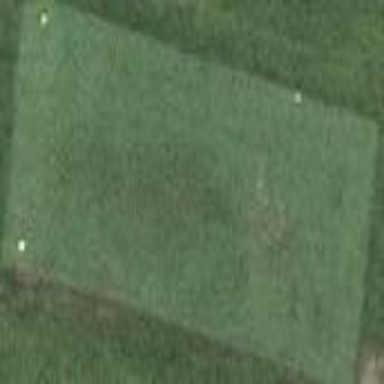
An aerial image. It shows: Golf tee on grassy land.